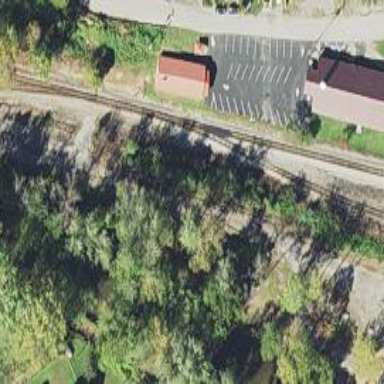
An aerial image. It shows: Railway track.